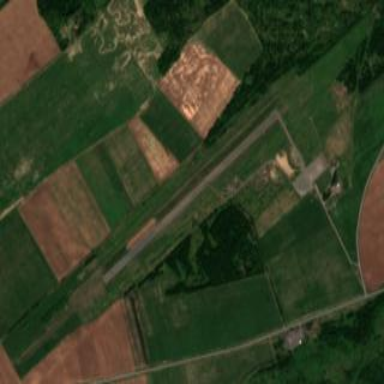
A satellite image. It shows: Public aerodrome or airport.